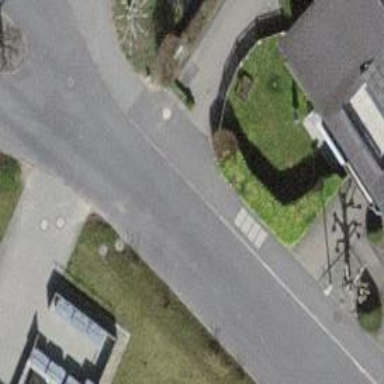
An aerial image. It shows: Residential road with asphalt surface and sidewalk on the left.